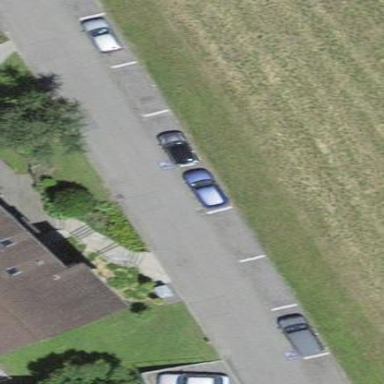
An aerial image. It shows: Street-side parking lot with asphalt surface.